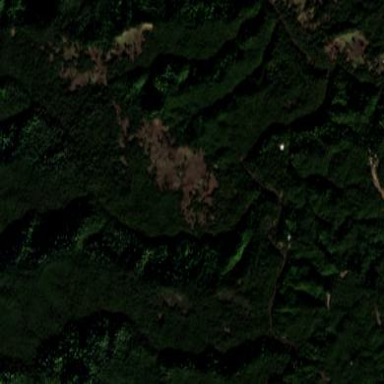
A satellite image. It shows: Forest area.